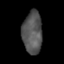
Tissue: lung
Cell type: T cells
Senescence score: 0.1807
Nuclear area (px): 830
Mean DAPI intensity: 83.61